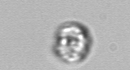
Label: Amoeba